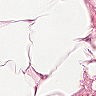
Metastatic tissue present: no